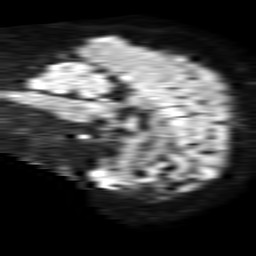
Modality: TRACE
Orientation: sagittal
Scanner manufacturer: philips
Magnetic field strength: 1.5 T
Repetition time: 4.6 s
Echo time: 0.08517 s